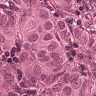
Metastatic tissue present: yes